Question: I use bootstrap and want to locate three div's as shown below.
Could you please give a sample demo that can meet this requirement?
If it is possible, it would be better to use bootstrap.css?
Thanks in advance.

'''
<!-- Navigation -->
<div class="navbar navbar-default navbar-fixed-top">
<div class="container">
<div class="navbar-header">
<a href="http://usebootstrap.com/" class="navbar-brand">UseBootstrap</a>
<button class="navbar-toggle" type="button" data-toggle="collapse" data-target="#navbar-main">
<span class="icon-bar"></span>
<span class="icon-bar"></span>
<span class="icon-bar"></span>
</button>
</div>
</div>
</div>
<!-- Page Content -->
<div class="container">
<div class="row">
<div class="col-md-6 portfolio-item">
<div class="panel panel-primary" style="height:325px !important;">
<div class="panel-heading">
<h3 class="panel-title" id="panel-title">AAAAAAAAAAAAAA<a href="#panel-title" class="anchorjs-link"><span class="anchorjs-icon"></span></a></h3>
</div>
<div>
Content AAAAAAAA
</div>
</div>
</div>
<div class="col-md-6 portfolio-item">
<div class="panel panel-primary" style="height:325px !important;">
<div class="panel-heading">
<h3 class="panel-title" id="panel-title">BBBBBBBBBBBBBBBB<a href="#panel-title" class="anchorjs-link"><span class="anchorjs-icon"></span></a></h3>
</div>
<div>
Content BBBBBBBBBBB
</div>
</div>
</div>
</div>
<div class="row">
<div class="col-md-6 portfolio-item">
<div class="panel panel-primary" style="height:325px !important;">
<div class="panel-heading">
<h3 class="panel-title" id="panel-title">CCCCCCCCCCCCCCCCCCCC<a href="#panel-title" class="anchorjs-link"><span class="anchorjs-icon"></span></a></h3>
</div>
<div>
Content CCCCCCCCCCC
</div>
</div>
</div>
<div class="col-md-6 portfolio-item">
<div class="panel panel-primary" style="height:325px !important;">
<div class="panel-heading">
<h3 class="panel-title" id="panel-title">DDDDDDDDDDDDDDDDDDD<a href="#panel-title" class="anchorjs-link"><span class="anchorjs-icon"></span></a></h3>
</div>
<div>
Content DDDDDDDDDDD
</div>
</div>
</div>
</div>
</div>
<!-- /.container -->
<!-- Footer -->
<footer>
</footer>
'''
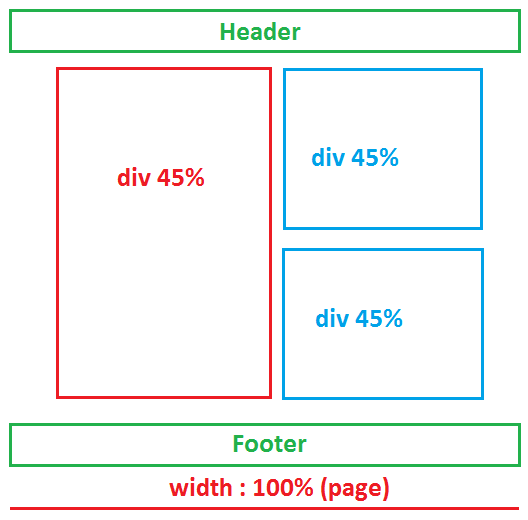
Answer: Something like that?
'''
<header class="row"></header>
<div class="row">
<div class="col-lg-6"></div>
<div class="col-lg-6">
<div class="row">
<div class="col-lg-12"></div>
<div class="col-lg-12"></div>
</div>
</div>
</div>
<footer class="row"></footer>
'''
Actually, here <URL>